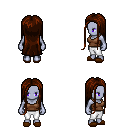
a pixel art fantasy rpg character, female body template, dark elf, purple skin, brown pirate shirt, white pants, brown extra-long hairstyle, brown slippers, four views (front, back, left, right), 2x2 character sprite sheet, small pixel art, hard edges, no anti-aliasing